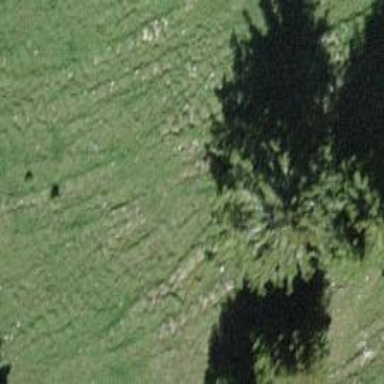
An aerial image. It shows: Needle-leaved tree in its natural environment.